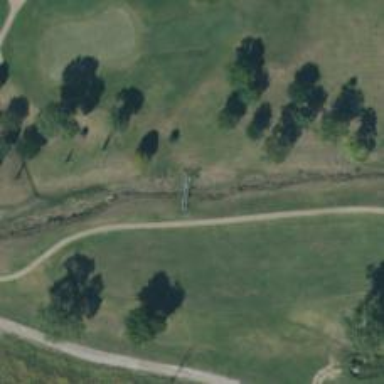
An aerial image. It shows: Golf course feature - water hazard.